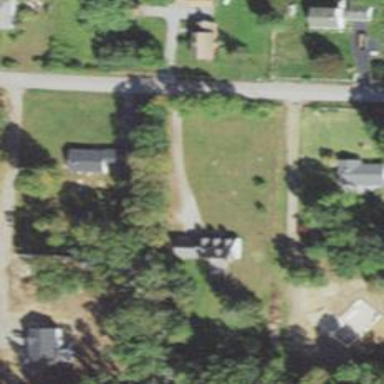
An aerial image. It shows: Residential driveway used as service road.